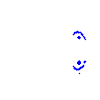
Particle: electron